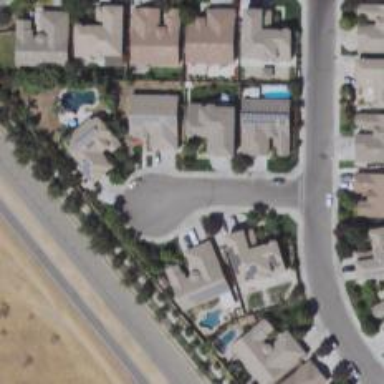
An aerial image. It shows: Residential road.